Interaction volume radius: 10 \u00c5
Interaction volume height: 40 \u00c5
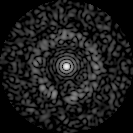
Disorder parameter: 0.8431